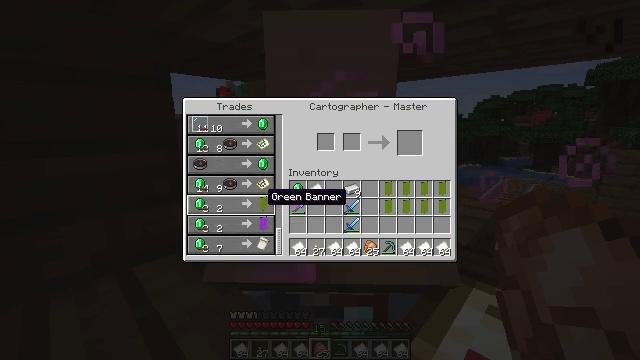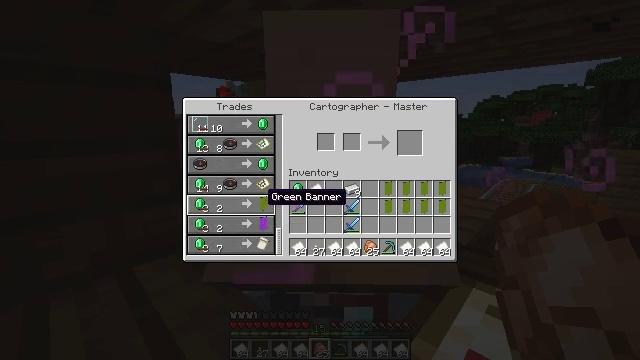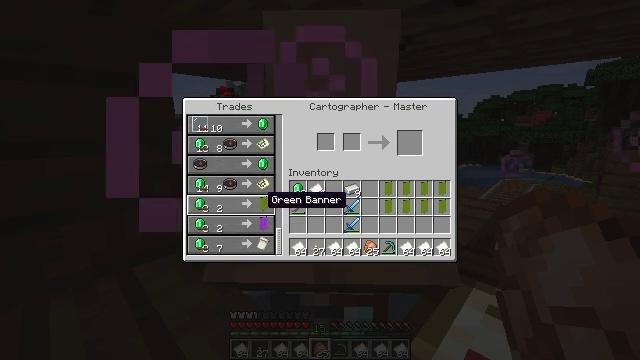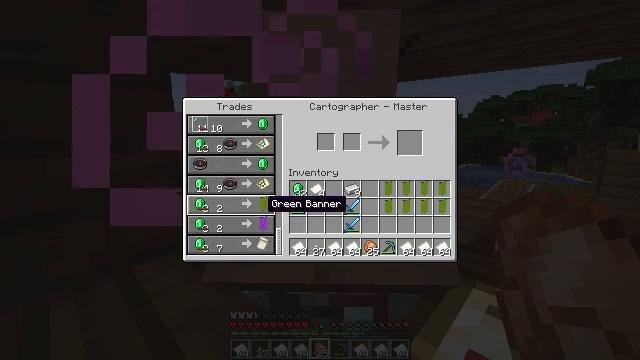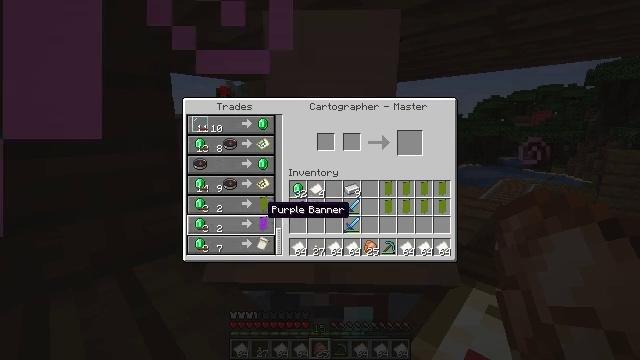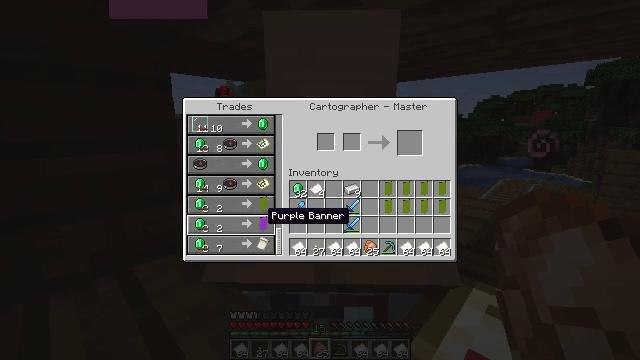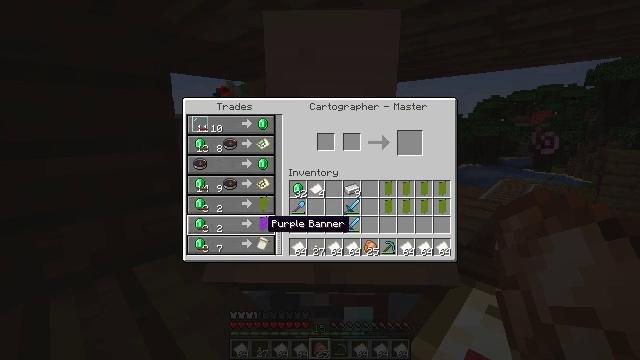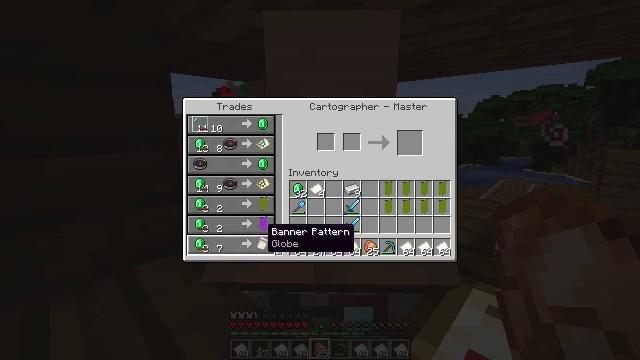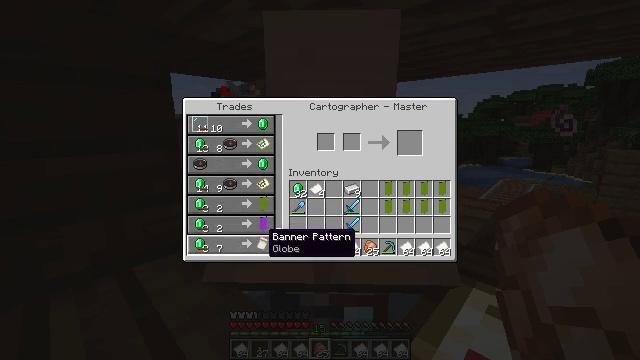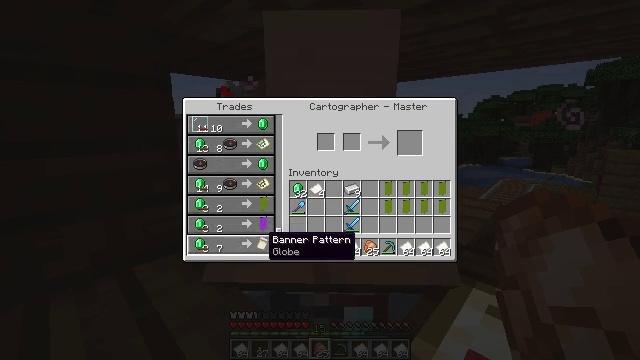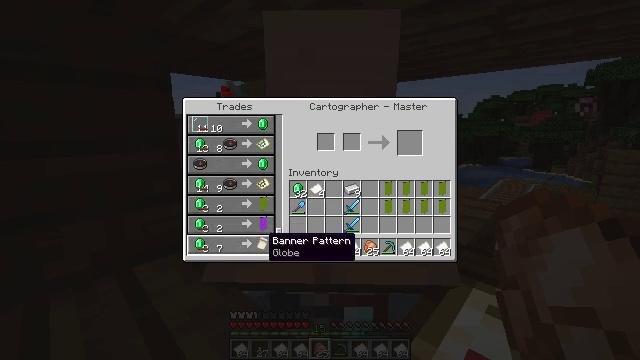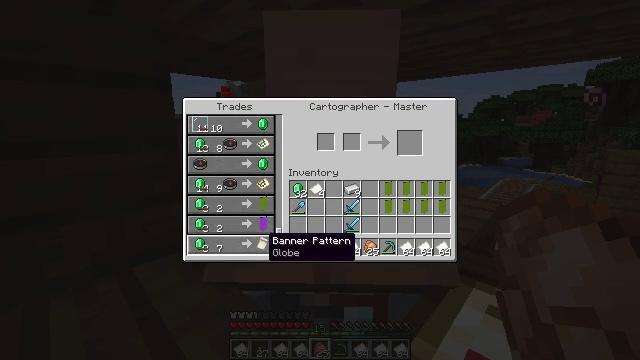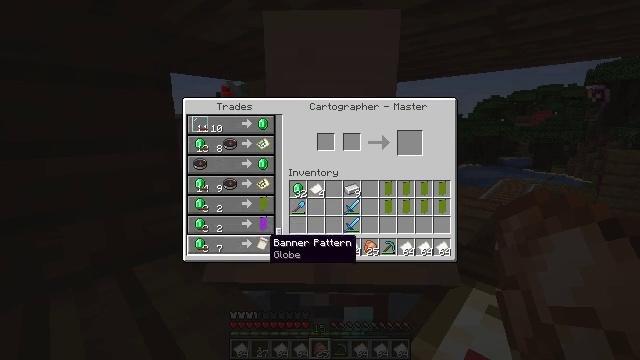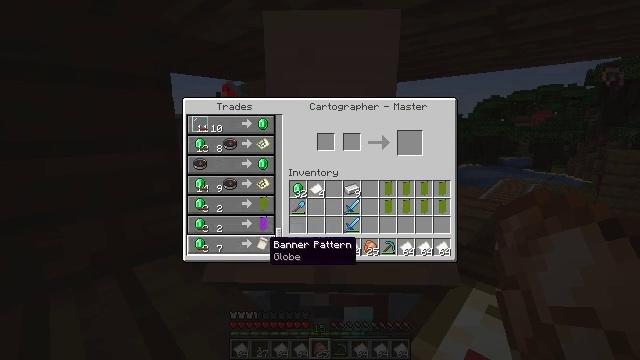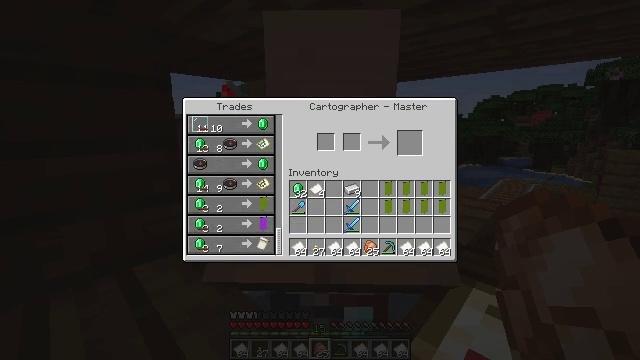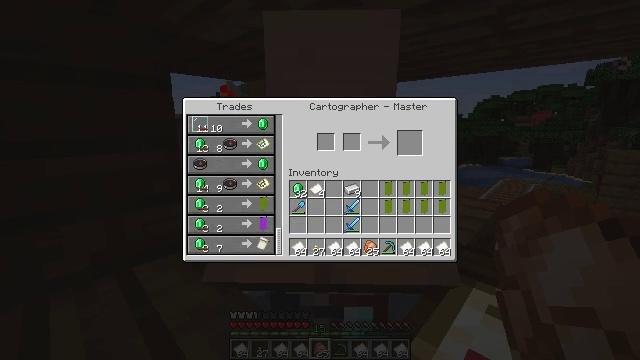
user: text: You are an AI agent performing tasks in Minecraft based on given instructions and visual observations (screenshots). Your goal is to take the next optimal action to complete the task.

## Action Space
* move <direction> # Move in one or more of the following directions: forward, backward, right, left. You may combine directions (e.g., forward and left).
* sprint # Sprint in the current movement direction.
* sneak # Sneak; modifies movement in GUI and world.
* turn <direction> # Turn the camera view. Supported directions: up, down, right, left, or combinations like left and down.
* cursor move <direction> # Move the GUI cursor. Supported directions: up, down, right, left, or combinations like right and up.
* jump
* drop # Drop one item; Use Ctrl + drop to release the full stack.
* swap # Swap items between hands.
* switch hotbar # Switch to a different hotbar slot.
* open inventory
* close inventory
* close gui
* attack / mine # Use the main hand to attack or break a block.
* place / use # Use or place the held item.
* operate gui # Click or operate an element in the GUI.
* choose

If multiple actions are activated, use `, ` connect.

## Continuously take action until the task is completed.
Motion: motion action
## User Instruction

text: Use a crafting table to make a lantern with a torch and iron nuggets.
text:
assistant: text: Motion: no_op
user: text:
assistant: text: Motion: no_op
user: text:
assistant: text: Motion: no_op
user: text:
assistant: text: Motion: no_op
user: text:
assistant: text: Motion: no_op
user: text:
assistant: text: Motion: cursor move down
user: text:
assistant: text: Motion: cursor move down
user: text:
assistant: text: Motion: no_op
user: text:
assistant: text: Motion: no_op
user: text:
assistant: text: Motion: no_op
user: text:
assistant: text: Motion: no_op
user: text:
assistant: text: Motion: no_op
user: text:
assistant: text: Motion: no_op
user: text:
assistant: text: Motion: no_op
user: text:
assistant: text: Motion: no_op
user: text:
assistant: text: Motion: no_op
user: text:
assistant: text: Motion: no_op
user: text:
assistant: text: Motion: no_op
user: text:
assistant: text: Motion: no_op
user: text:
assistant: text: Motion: no_op
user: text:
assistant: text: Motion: no_op
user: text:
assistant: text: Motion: no_op
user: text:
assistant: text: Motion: no_op
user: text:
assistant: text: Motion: no_op
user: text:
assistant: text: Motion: no_op
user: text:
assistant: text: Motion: no_op
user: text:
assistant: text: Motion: no_op
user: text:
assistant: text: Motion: no_op
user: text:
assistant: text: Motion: no_op
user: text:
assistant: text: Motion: no_op